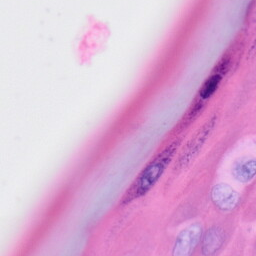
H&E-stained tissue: Skin